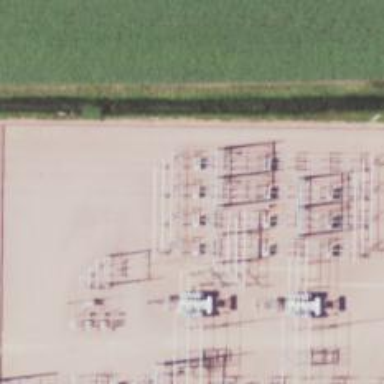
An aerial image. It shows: Switch used for power control.